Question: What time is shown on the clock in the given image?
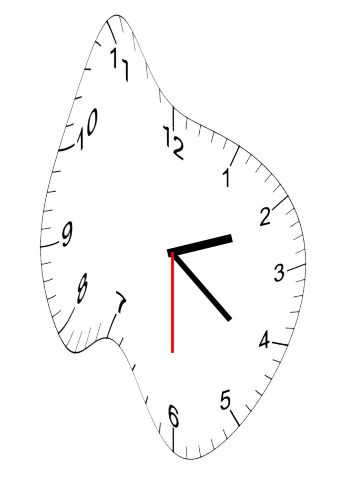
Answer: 02:21:30